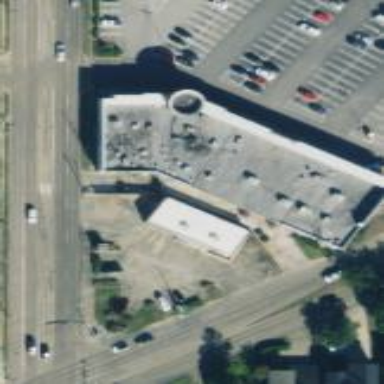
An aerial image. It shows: Retail building which is mall.